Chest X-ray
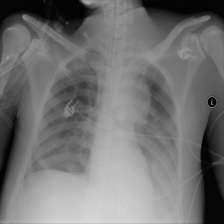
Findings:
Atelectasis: negative
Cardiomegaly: negative
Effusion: positive
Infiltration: negative
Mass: positive
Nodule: negative
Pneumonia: negative
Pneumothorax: negative
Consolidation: negative
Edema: negative
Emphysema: negative
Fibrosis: negative
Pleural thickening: negative
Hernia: negative